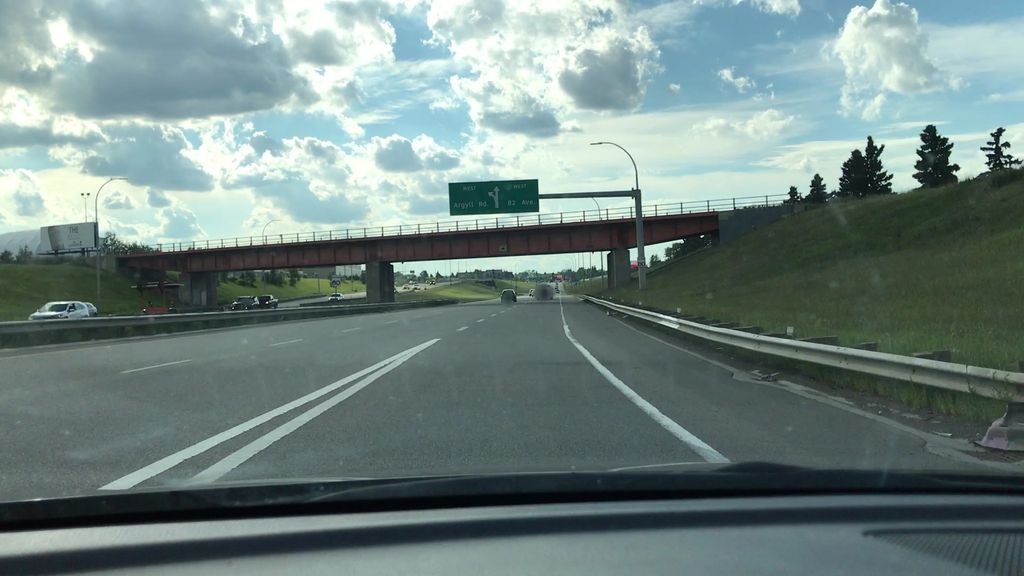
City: edmonton